Question: i am not be able to detect/access my web cam using JMStudio when i run the JMF Registry i got the following screen after pressing "Detect Capture Devices"

I am using ICatch (VI) PC Camera , its a usb web cam
here is the source code
'''
import java.awt.Dimension;
import java.awt.image.BufferedImage;
import java.io.BufferedOutputStream;
import java.io.DataOutputStream;
import java.io.IOException;
import java.io.OutputStream;
import java.net.ServerSocket;
import java.net.Socket;
import java.util.Vector;
import javax.imageio.ImageIO;
import javax.media.Buffer;
import javax.media.CannotRealizeException;
import javax.media.CaptureDeviceInfo;
import javax.media.CaptureDeviceManager;
import javax.media.Format;
import javax.media.Manager;
import javax.media.MediaLocator;
import javax.media.NoDataSourceException;
import javax.media.NoPlayerException;
import javax.media.Player;
import javax.media.control.FrameGrabbingControl;
import javax.media.format.AudioFormat;
import javax.media.format.H261Format;
import javax.media.format.RGBFormat;
import javax.media.format.VideoFormat;
import javax.media.format.YUVFormat;
import javax.media.protocol.CaptureDevice;
import javax.media.protocol.DataSource;
import javax.media.util.BufferToImage;
/**
* A disposable class that uses JMF to serve a still sequence captured from a
* webcam over a socket connection. It doesn't use TCP, it just blindly
* captures a still, JPEG compresses it, and pumps it out over any incoming
* socket connection.
*
* @author Tom Gibara
*
*/
public class WebcamBroadcaster {
public static boolean RAW = false;
private static Player createPlayer(int width, int height) {
try {
Vector<CaptureDeviceInfo> devices = CaptureDeviceManager.getDeviceList(null);
//Testing Code
CaptureDeviceInfo device = CaptureDeviceManager.getDevice("vfw:Microsoft WDM Image Capture (Win32):0");
if(device==null)
{
System.out.println("no device");
}
else
System.out.println("device exists");
System.out.println(devices.size()); // Here i am getting 1
for (CaptureDeviceInfo info : devices) {
DataSource source;
Format[] formats = info.getFormats();
for (Format format : formats) {
if (format instanceof AudioFormat) { // only this condition get satisfied
System.out.println("AudioFormat");
}
if ((format instanceof RGBFormat)) {
RGBFormat rgb = (RGBFormat) format;
Dimension size = rgb.getSize();
if (size.width != width || size.height != height) continue;
if (rgb.getPixelStride() != 3) continue;
if (rgb.getBitsPerPixel() != 24) continue;
if ( rgb.getLineStride() != width*3 ) continue;
MediaLocator locator = info.getLocator();
source = Manager.createDataSource(locator);
source.connect();
System.out.println("RGB Format Found");
((CaptureDevice)source).getFormatControls()[0].setFormat(rgb);
} else if ((format instanceof YUVFormat)) {
YUVFormat yuv = (YUVFormat) format;
Dimension size = yuv.getSize();
if (size.width != width || size.height != height) continue;
MediaLocator locator = info.getLocator();
source = Manager.createDataSource(locator);
source.connect();
System.out.println("YUV Format Found");
((CaptureDevice)source).getFormatControls()[0].setFormat(yuv);
} else {
continue;
}
return Manager.createRealizedPlayer(source);
}
}
} catch (IOException e) {
System.out.println(e.toString());
e.printStackTrace();
} catch (NoPlayerException e) {
System.out.println(e.toString());
e.printStackTrace();
} catch (CannotRealizeException e) {
System.out.println(e.toString());
e.printStackTrace();
} catch (NoDataSourceException e) {
System.out.println(e.toString());
e.printStackTrace();
}
return null;
}
public static void main(String[] args) {
int[] values = new int[args.length];
for (int i = 0; i < values.length; i++) {
values[i] = Integer.parseInt(args[i]);
}
WebcamBroadcaster wb;
if (values.length == 0) {
wb = new WebcamBroadcaster();
} else if (values.length == 1) {
wb = new WebcamBroadcaster(values[0]);
} else if (values.length == 2) {
wb = new WebcamBroadcaster(values[0], values[1]);
} else {
wb = new WebcamBroadcaster(values[0], values[1], values[2]);
}
wb.start();
}
public static final int DEFAULT_PORT = 9889;
public static final int DEFAULT_WIDTH = 320;
public static final int DEFAULT_HEIGHT = 240;
private final Object lock = new Object();
private final int width;
private final int height;
private final int port;
private boolean running;
private Player player;
private FrameGrabbingControl control;
private boolean stopping;
private Worker worker;
public WebcamBroadcaster(int width, int height, int port) {
this.width = width;
this.height = height;
this.port = port;
}
public WebcamBroadcaster(int width, int height) {
this(width, height, DEFAULT_PORT);
}
public WebcamBroadcaster(int port) {
this(DEFAULT_WIDTH, DEFAULT_HEIGHT, port);
}
public WebcamBroadcaster() {
this(DEFAULT_WIDTH, DEFAULT_HEIGHT, DEFAULT_PORT);
}
public void start() {
synchronized (lock) {
if (running) return;
player = createPlayer(width, height);
if (player == null) {
System.err.println("Unable to find a suitable player");
return;
}
System.out.println("Starting the player");
player.start();
control = (FrameGrabbingControl) player.getControl("javax.media.control.FrameGrabbingControl");
worker = new Worker();
worker.start();
System.out.println("Grabbing frames");
running = true;
}
}
public void stop() throws InterruptedException {
synchronized (lock) {
if (!running) return;
if (player != null) {
control = null;
player.stop();
player = null;
}
stopping = true;
running = false;
worker = null;
}
try {
worker.join();
} finally {
stopping = false;
}
}
private class Worker extends Thread {
private final int[] data = new int[width*height];
@Override
public void run() {
ServerSocket ss;
try {
ss = new ServerSocket(port);
} catch (IOException e) {
e.printStackTrace();
return;
}
while(true) {
FrameGrabbingControl c;
synchronized (lock) {
if (stopping) break;
c = control;
}
Socket socket = null;
try {
socket = ss.accept();
Buffer buffer = c.grabFrame();
BufferToImage btoi = new BufferToImage((VideoFormat)buffer.getFormat());
BufferedImage image = (BufferedImage) btoi.createImage(buffer);
if (image != null) {
OutputStream out = socket.getOutputStream();
if (RAW) {
image.getWritableTile(0, 0).getDataElements(0, 0, width, height, data);
image.releaseWritableTile(0, 0);
DataOutputStream dout = new DataOutputStream(new BufferedOutputStream(out));
for (int i = 0; i < data.length; i++) {
dout.writeInt(data[i]);
}
dout.close();
} else {
ImageIO.write(image, "JPEG", out);
}
}
socket.close();
socket = null;
} catch (IOException e) {
e.printStackTrace();
} finally {
if (socket != null)
try {
socket.close();
} catch (IOException e) {
/* ignore */
}
}
}
try {
ss.close();
} catch (IOException e) {
/* ignore */
}
}
}
}
'''
I have searched lot many threads but no luck
I am using Windows XP
following are my class path values
> JMFHOME E:ndroid\AR\jmf-2_1_1e-alljava\JMF-2.1.1e
CLASSPATH %JMFHOME%\lib\jmf.jar;%JMFHOME%\lib;JFM lib file contains jmf.jar , multiplayer.jar , mediaplayer.jar ,
customizer.jar
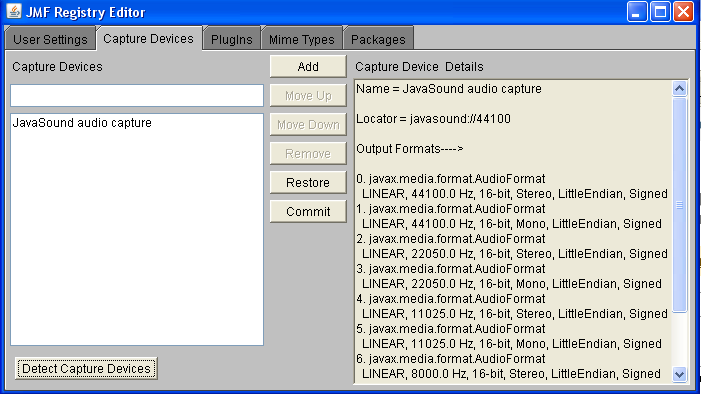
Answer: Reinstalling <URL> again solved my problem